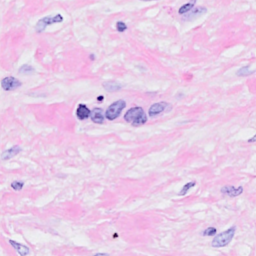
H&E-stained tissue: Breast